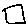
Label: square